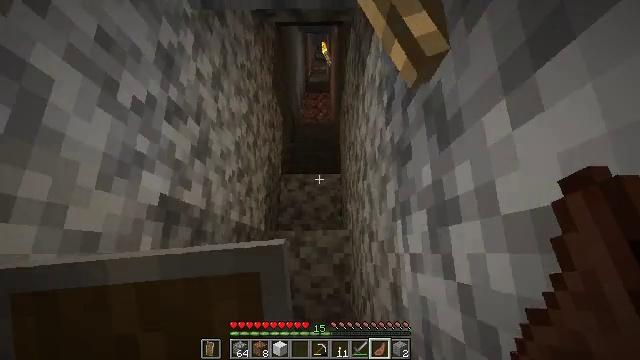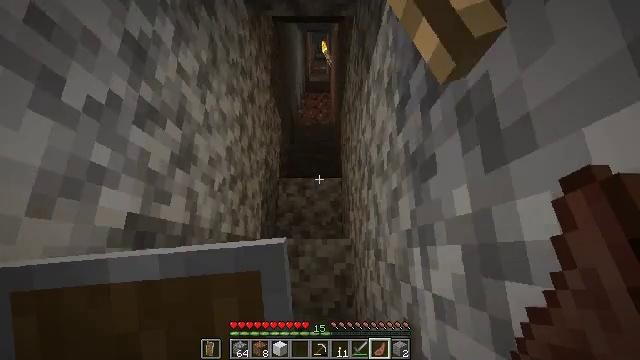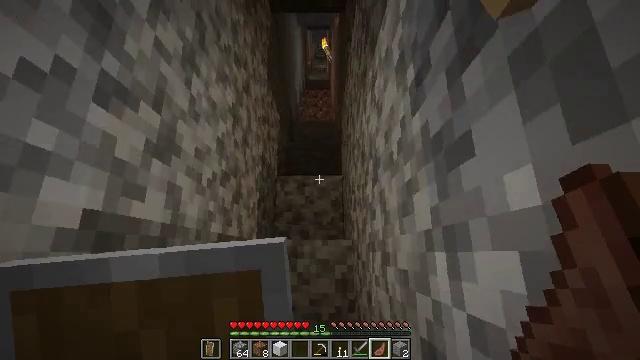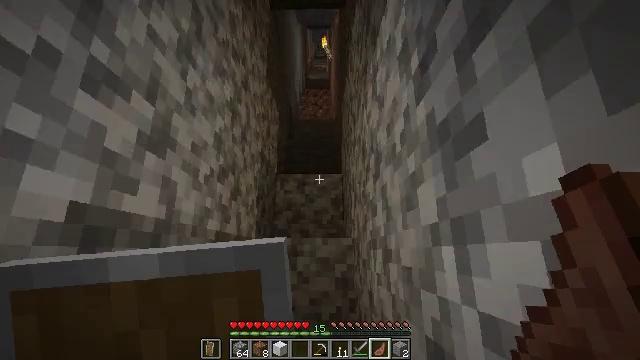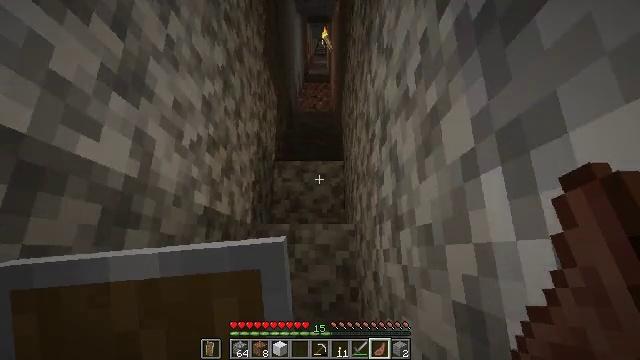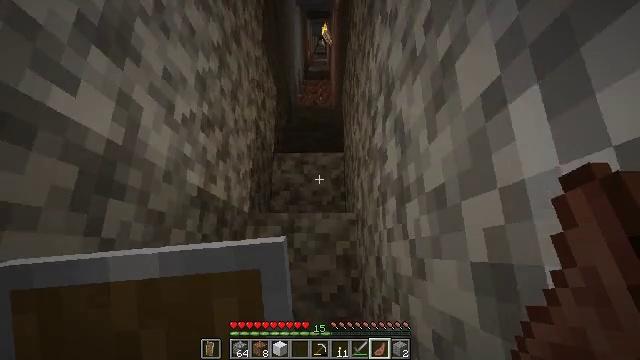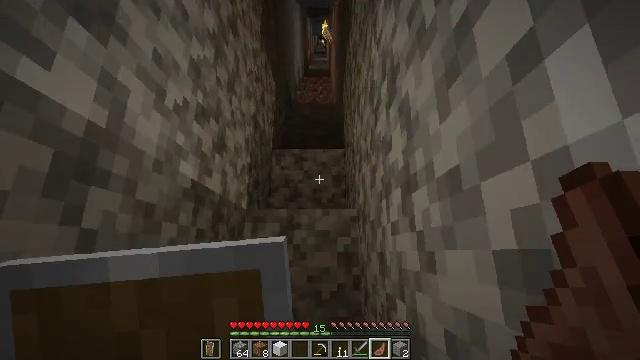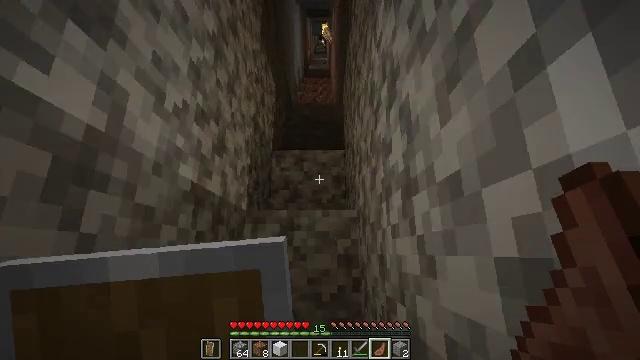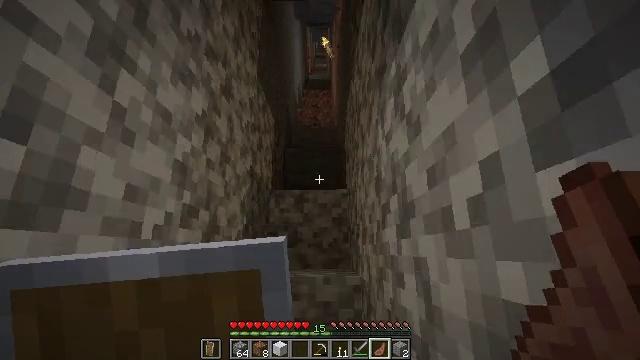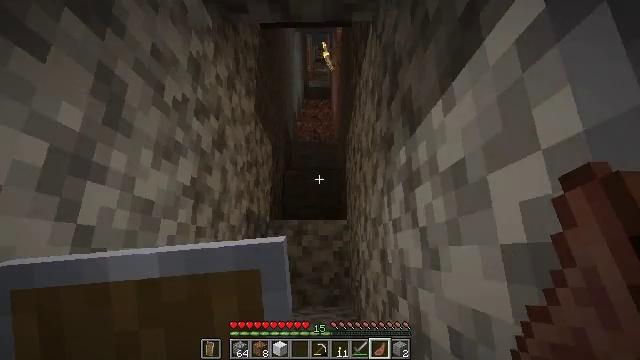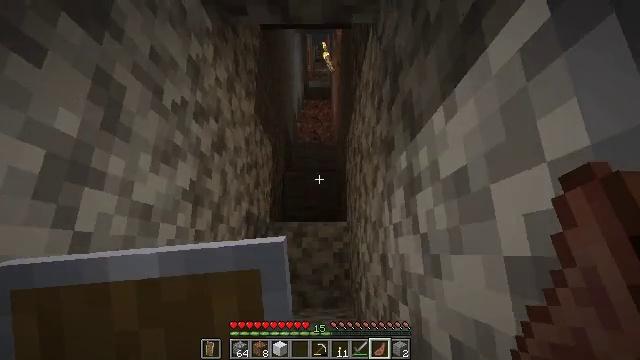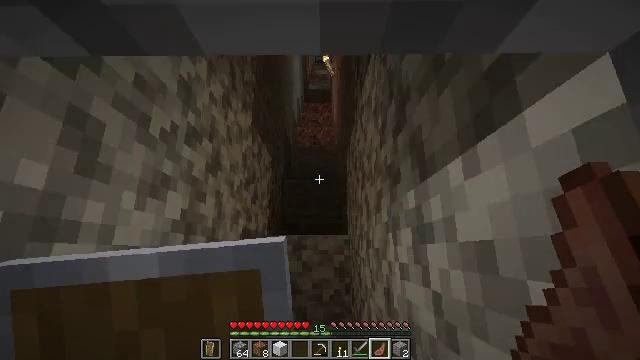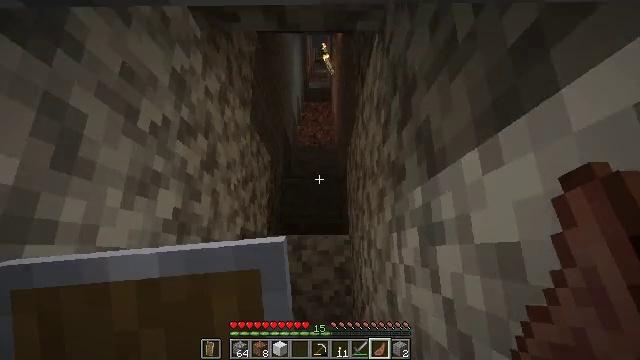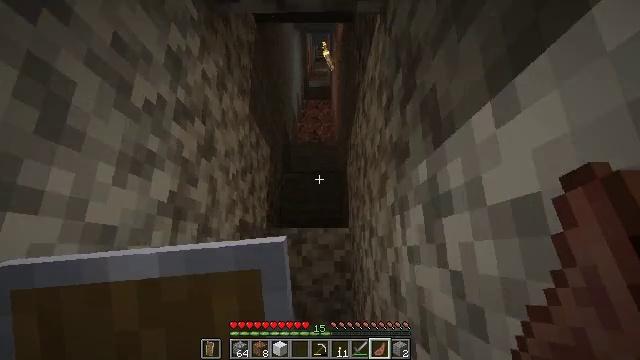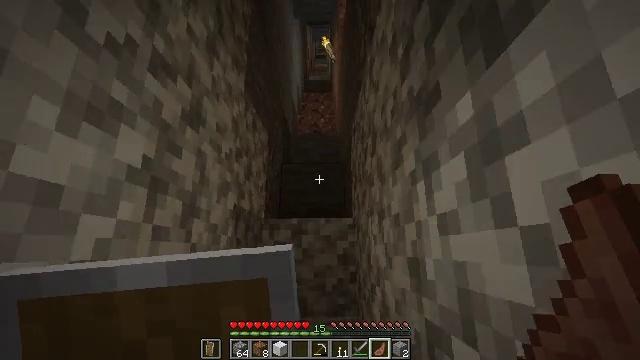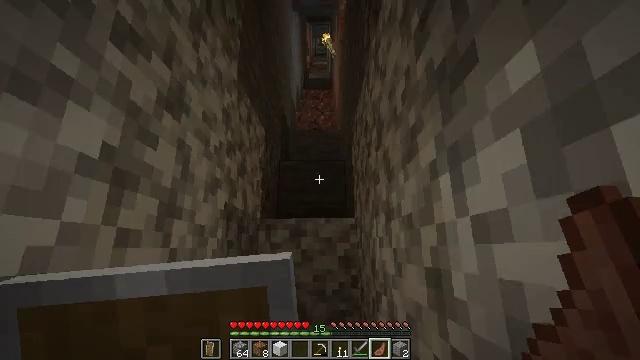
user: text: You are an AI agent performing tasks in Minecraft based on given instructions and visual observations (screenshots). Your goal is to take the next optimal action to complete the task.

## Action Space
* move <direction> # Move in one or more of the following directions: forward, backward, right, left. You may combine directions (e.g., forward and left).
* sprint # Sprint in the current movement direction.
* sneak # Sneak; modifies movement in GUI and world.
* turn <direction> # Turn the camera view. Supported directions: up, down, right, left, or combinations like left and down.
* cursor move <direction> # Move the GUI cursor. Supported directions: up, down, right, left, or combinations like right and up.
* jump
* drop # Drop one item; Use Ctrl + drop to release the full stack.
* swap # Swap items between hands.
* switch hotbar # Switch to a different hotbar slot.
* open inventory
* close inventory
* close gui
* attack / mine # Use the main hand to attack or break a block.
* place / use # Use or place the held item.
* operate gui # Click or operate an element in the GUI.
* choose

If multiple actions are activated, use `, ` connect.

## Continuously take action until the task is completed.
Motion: motion action
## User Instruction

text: Catch and kill the tropical fish.
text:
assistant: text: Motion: move forward, jump
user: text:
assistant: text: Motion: move forward
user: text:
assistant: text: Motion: move forward
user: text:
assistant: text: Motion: move forward
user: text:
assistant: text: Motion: move forward
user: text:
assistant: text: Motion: move forward
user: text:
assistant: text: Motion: move forward, jump
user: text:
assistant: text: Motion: move forward, jump
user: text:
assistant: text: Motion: move forward, jump
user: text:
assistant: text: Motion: move forward, jump
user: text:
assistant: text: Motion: move forward, jump
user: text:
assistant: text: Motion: move forward
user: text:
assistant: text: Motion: move forward
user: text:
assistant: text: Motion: move forward
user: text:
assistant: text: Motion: move forward
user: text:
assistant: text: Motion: move forward
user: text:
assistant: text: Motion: move forward
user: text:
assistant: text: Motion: move forward, jump
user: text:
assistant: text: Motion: move forward, jump
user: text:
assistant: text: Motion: move forward, jump
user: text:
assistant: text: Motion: move forward, turn left, jump
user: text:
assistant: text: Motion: move forward, turn left
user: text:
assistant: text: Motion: move forward, turn left
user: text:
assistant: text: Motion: move forward
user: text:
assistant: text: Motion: move forward
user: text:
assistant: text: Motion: move forward
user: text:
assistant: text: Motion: move forward, jump
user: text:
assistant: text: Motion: move forward, jump
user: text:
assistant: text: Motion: move forward, jump
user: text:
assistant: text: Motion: move forward, jump